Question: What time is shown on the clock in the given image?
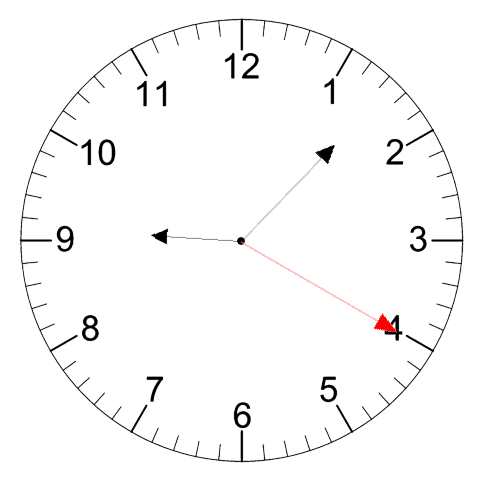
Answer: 09:07:20